Question: I need to make a custom rectangle that should use hex colors from up to .

Actually I have this xml but I can only use one of those colors. How can I make the gradient possible? I already searched and I didn't found anything like this.
'''
<shape xmlns:android="http://schemas.android.com/apk/res/android"
android:shape="rectangle" >
<stroke
android:width="1dp"
android:color="@color/gray_light" />
<solid android:color="#88c010" />
<corners
android:bottomLeftRadius="8dp"
android:bottomRightRadius="8dp"
android:topLeftRadius="8dp"
android:topRightRadius="8dp" />
</shape>
'''
Thanks to all!
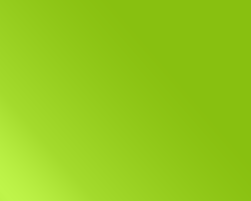
Answer: Use Gradient as the color of the Drawable :
'''
<shape xmlns:android="http://schemas.android.com/apk/res/android"
android:shape="rectangle" >
<stroke
android:width="1dp"
android:color="@color/gray_light" />
<gradient
android:type="linear"
android:centerX="0"
android:centerY="1"
android:startColor="#bff54a"
android:endColor="#88c010" />
<corners
android:bottomLeftRadius="8dp"
android:bottomRightRadius="8dp"
android:topLeftRadius="8dp"
android:topRightRadius="8dp" />
</shape>
'''
See <URL>